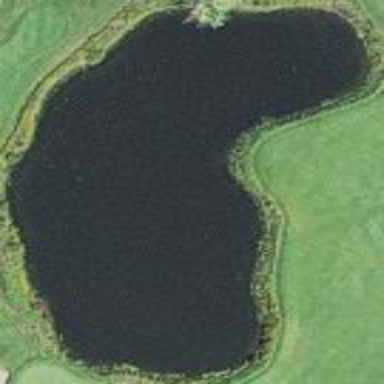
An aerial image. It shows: Pond serving as water hazard on golf course.